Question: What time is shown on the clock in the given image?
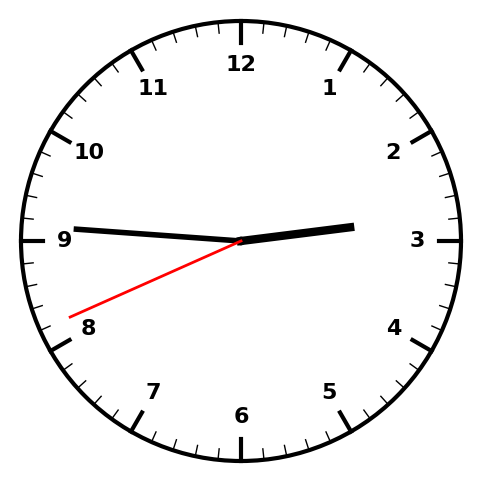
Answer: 02:45:41